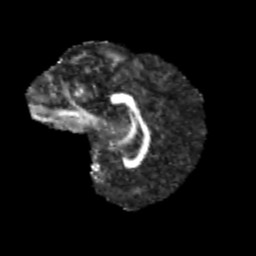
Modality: FA
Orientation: sagittal
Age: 10
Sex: female
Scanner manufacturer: siemens
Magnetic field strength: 3 T
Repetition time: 3.8 s
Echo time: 0.07 s